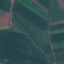
Land use / land cover class: AnnualCrop